Interaction volume radius: 5 \u00c5
Interaction volume height: 30 \u00c5
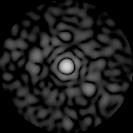
Disorder parameter: 0.8619